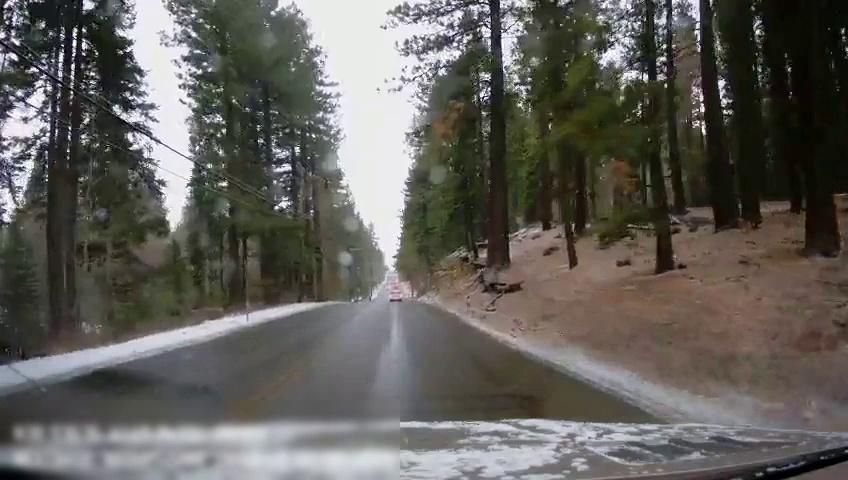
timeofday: Day
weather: Snowy
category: Vehicles | SUV
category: Drivable Space